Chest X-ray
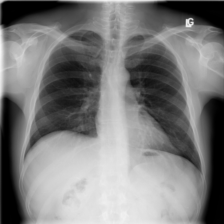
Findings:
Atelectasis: negative
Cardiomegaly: negative
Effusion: negative
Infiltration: negative
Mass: negative
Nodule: negative
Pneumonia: negative
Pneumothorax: negative
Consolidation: negative
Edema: negative
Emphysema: negative
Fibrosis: negative
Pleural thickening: negative
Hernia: negative